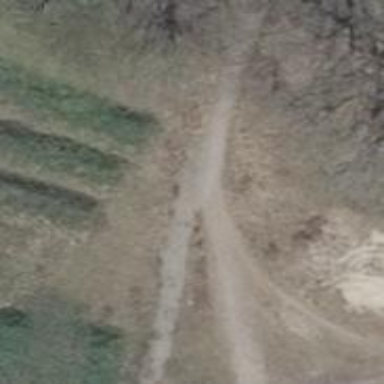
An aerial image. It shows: Compacted track with grade 5 track type.